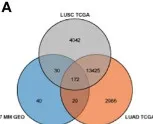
MM and lung cancer bioinformatics analysis.
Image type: chart (chart)